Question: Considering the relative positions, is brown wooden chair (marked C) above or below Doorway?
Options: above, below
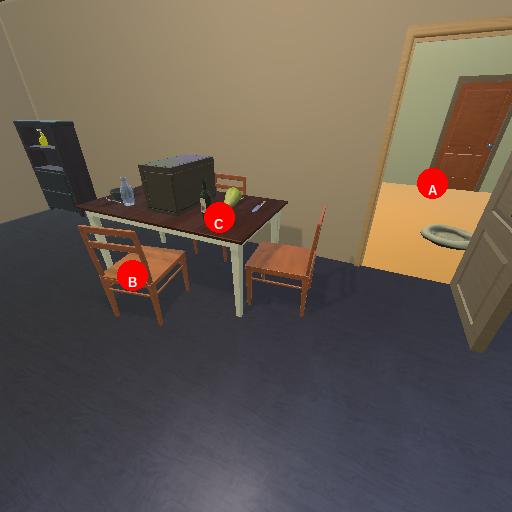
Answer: above